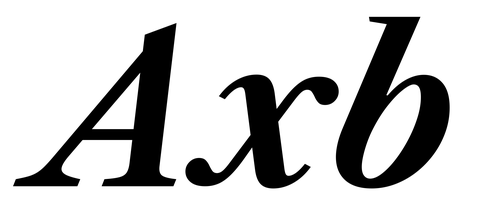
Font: LibreCaslonText-Italic_Bold_Italic